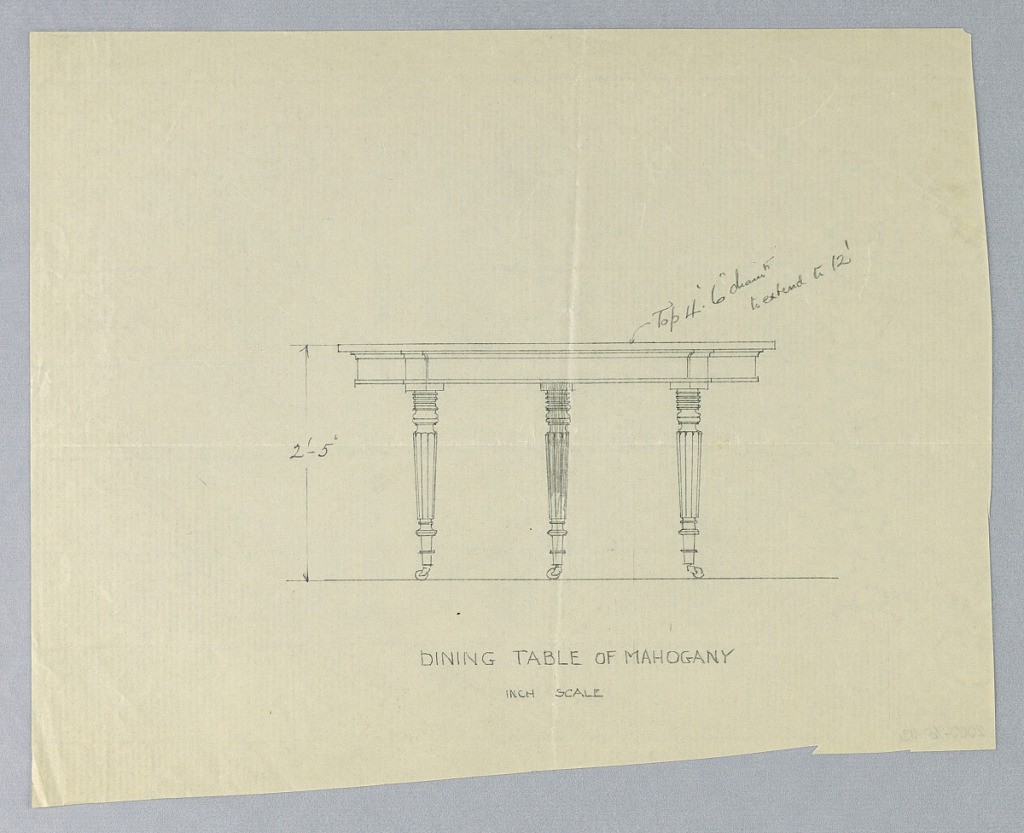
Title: Design for (Elevation of) Dining Table of Mahogany
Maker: A.N. Davenport Co.
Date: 1900–05
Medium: Graphite on thin, cream paper
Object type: Drawing
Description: Elevation shows molded top raised on three turned and fluted tapering legs with flute-stops on casters.